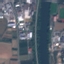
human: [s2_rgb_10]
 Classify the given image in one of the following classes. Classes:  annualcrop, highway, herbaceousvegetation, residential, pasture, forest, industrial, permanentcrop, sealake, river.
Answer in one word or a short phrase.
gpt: River